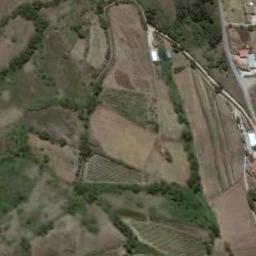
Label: terrace